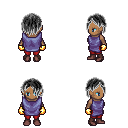
a pixel art fantasy rpg character, female body template, human, dark skin, chain tabard jacket, red pants, gray bangs hairstyle, gold gloves, maroon shoes, four views (front, back, left, right), 2x2 character sprite sheet, small pixel art, hard edges, no anti-aliasing